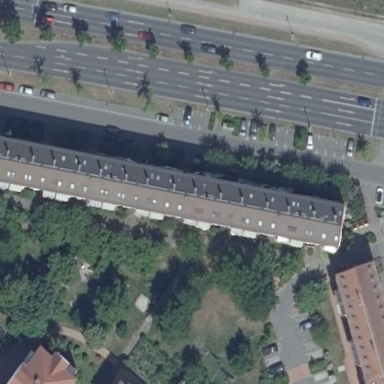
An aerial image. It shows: Gabled roof on residential building.